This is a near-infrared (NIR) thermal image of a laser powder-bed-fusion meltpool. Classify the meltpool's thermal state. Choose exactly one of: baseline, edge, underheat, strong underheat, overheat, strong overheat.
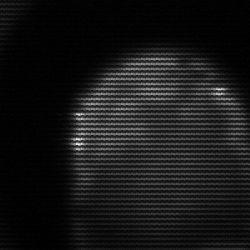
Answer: edge